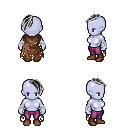
a pixel art fantasy rpg character, female body template, dark elf, purple skin, brown tattered cape, magenta pants, gray long mohawk hairstyle, white cloth bandages, brown shoes, four views (front, back, left, right), 2x2 character sprite sheet, small pixel art, hard edges, no anti-aliasing